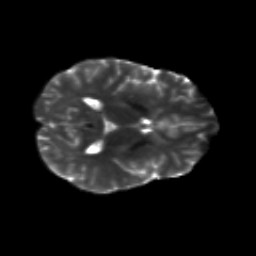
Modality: T2w
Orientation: axial
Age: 29
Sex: male
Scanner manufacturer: siemens
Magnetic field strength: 3 T
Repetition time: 8.8 s
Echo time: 0.085 s